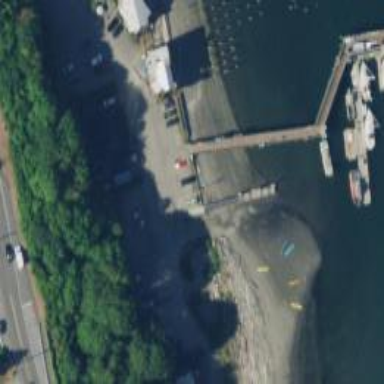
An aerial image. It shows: Slipway on leisure land.